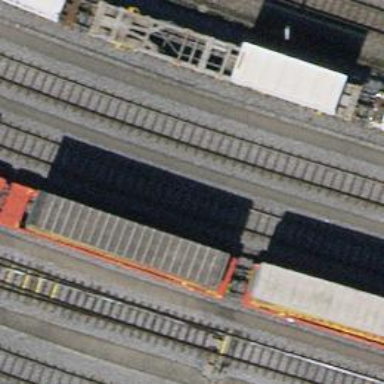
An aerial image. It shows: Single-track railway yard.